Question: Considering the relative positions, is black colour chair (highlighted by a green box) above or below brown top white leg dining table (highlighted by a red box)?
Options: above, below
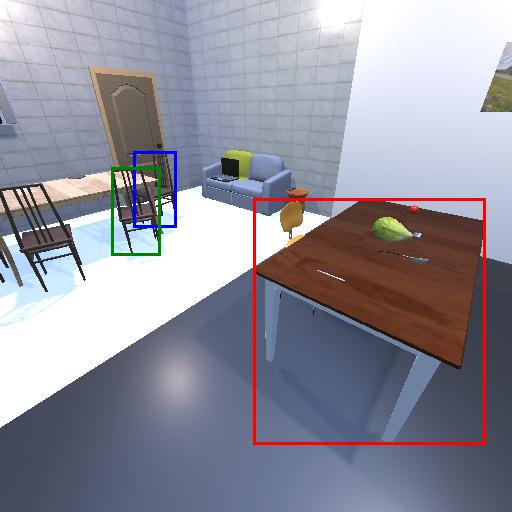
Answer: above